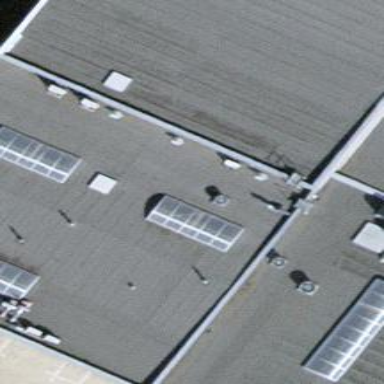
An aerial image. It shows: Commercial building.